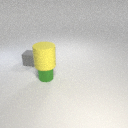
large yellow rubber cylinder above small green metal cylinder